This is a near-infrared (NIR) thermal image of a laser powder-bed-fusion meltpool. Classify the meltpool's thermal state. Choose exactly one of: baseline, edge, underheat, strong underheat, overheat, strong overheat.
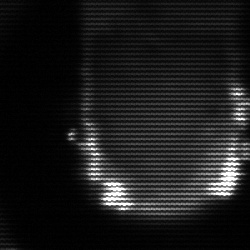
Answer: baseline